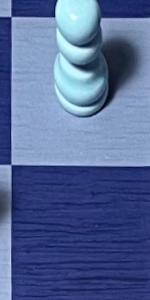
Label: Empty